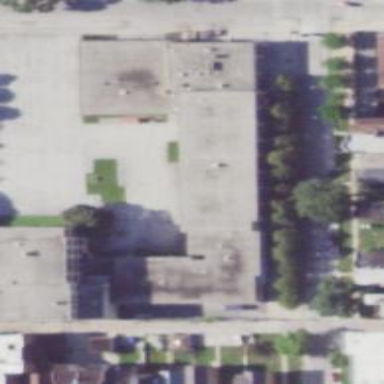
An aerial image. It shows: School building.